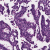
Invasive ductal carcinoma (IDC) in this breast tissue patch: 1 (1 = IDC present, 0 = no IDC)